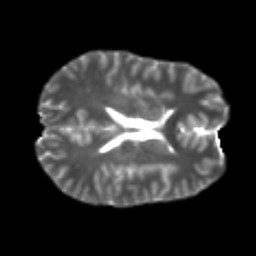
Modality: T2w
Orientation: axial
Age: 21
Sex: male
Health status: healthy
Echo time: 0.074 s